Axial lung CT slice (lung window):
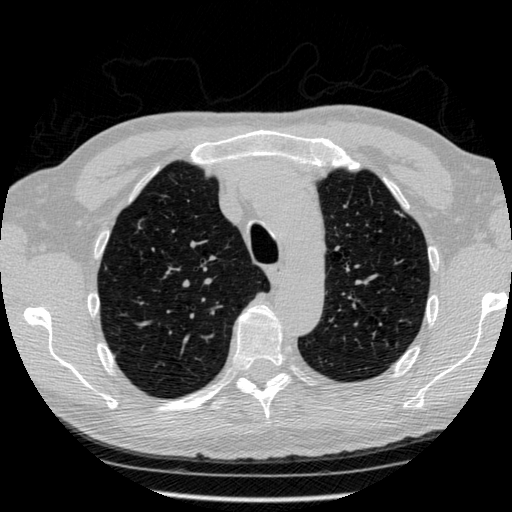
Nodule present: no